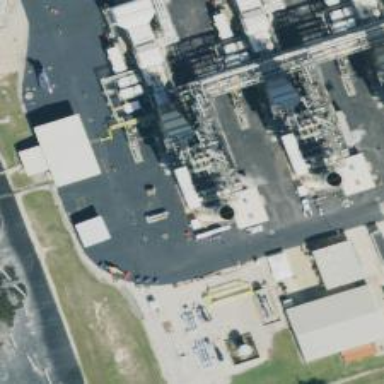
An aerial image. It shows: Gas turbine generator is in use.